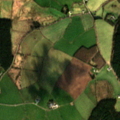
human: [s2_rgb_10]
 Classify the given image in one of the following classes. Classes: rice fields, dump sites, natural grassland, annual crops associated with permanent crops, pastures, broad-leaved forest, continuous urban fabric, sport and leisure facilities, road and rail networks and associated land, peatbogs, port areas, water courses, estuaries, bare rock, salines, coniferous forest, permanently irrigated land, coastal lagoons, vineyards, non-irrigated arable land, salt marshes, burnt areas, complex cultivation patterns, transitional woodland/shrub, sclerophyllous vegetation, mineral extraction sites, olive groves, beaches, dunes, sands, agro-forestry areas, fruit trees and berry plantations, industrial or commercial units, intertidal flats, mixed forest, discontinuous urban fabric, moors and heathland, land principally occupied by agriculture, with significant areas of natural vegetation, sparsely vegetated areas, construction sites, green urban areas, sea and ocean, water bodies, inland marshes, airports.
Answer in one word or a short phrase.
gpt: pastures, land principally occupied by agriculture, with significant areas of natural vegetation, coniferous forest